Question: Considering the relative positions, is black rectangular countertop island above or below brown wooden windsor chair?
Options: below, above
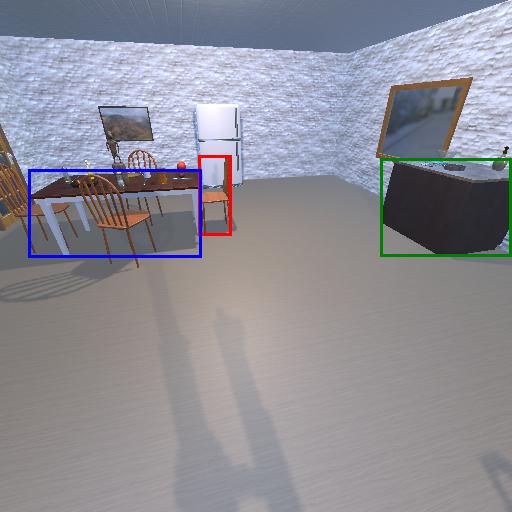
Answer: below